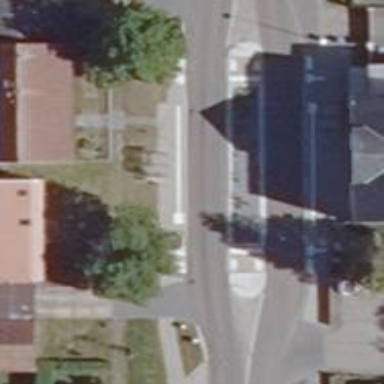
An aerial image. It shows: Public transport stop position.